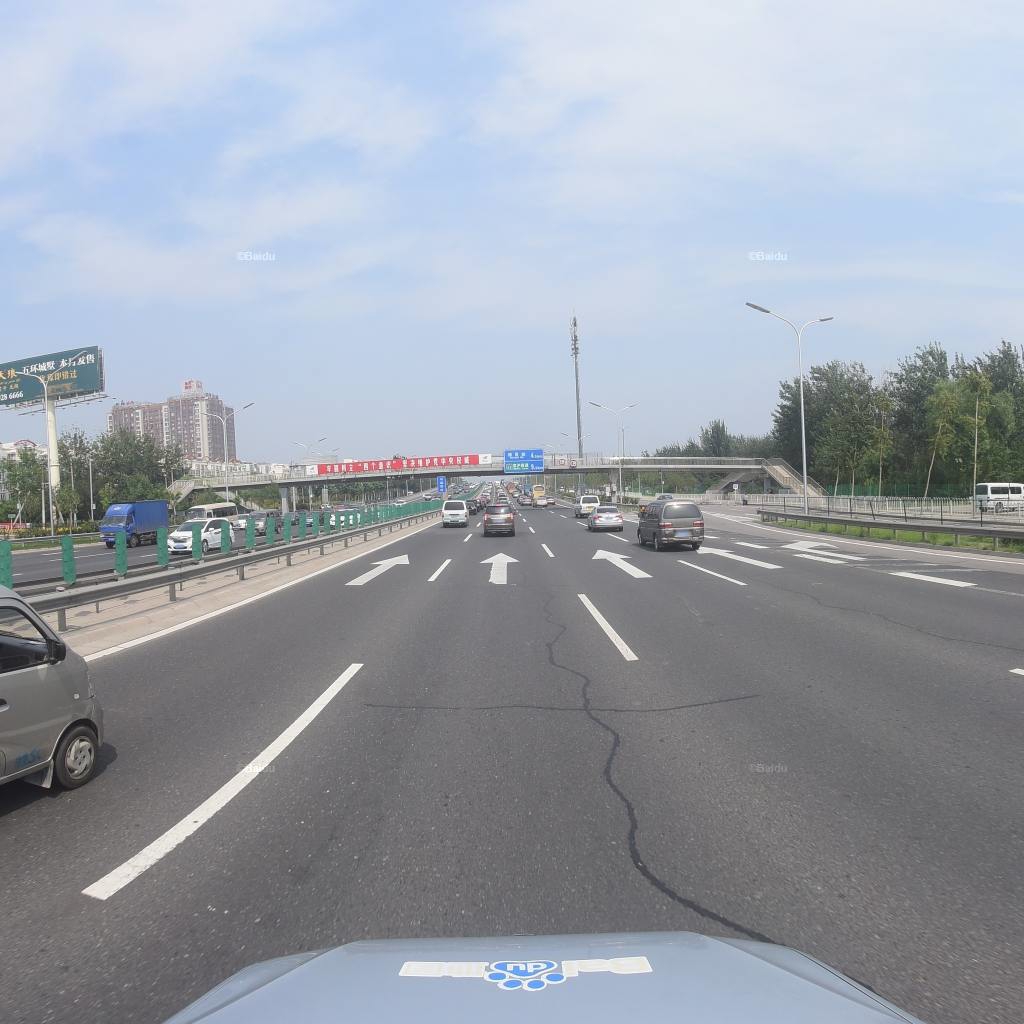
Region: Fengtai
Road damage annotations: longitudinal patch, longitudinal patch, transverse patch